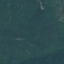
Land use / land cover: Forest